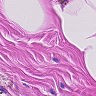
Metastatic tissue present: no